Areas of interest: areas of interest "Plum Bond Farm"
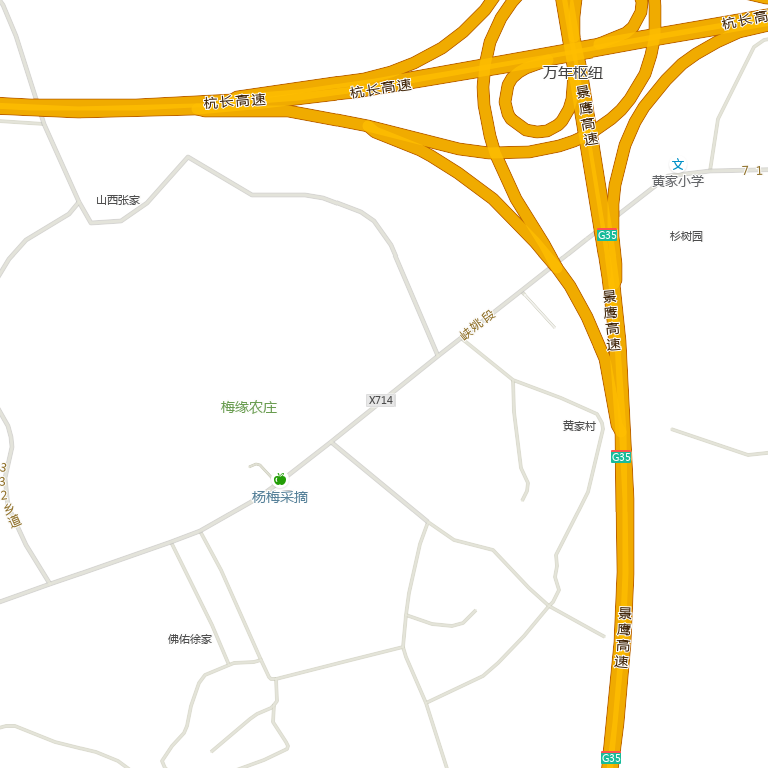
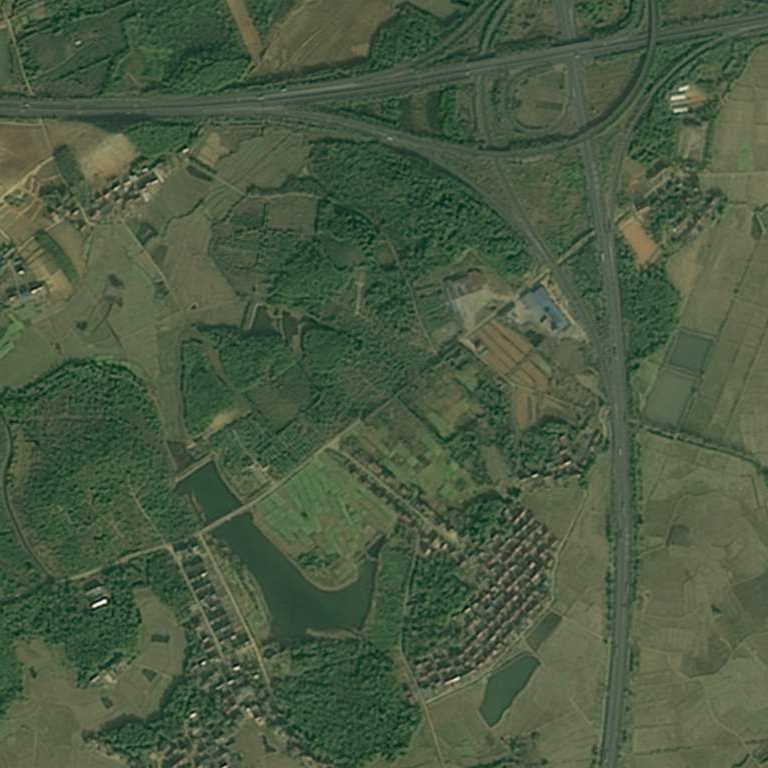